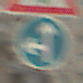
Verkehrszeichen: VorgeschriebeneFahrtrichtungGeradeausOderLinks
Zusatzzeichen oben: Lichtzeichenanlage
Umgebung: Outdoor, Urban
Tageszeit: MorningAfternoon
Wetter: PartlyCloudy
Licht: Natural
Jahreszeit: NotSpecified
Kontrast: HighContrast